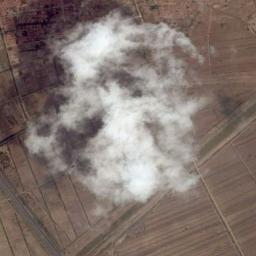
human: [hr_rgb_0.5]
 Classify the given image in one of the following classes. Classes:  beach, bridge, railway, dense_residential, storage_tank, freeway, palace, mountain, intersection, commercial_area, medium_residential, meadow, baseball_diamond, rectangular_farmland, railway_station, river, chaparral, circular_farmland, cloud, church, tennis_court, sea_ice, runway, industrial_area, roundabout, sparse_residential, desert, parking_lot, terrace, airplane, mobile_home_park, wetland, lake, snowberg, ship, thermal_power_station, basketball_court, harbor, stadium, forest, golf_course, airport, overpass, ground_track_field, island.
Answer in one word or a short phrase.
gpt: cloud